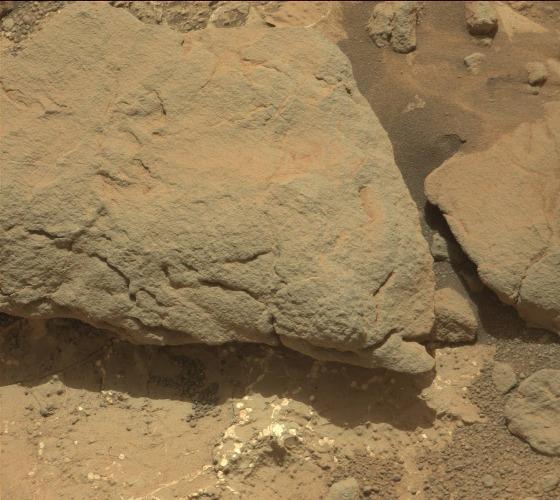
Terrain classes present: Bedrock, Gravel / Sand / Soil, Rock, Shadow